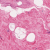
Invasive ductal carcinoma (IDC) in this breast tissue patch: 0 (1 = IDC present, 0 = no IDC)